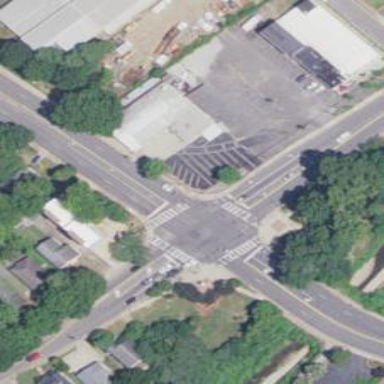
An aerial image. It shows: Marked crossing on footway.